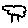
Label: tree